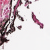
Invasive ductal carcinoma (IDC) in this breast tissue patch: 0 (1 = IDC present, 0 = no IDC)